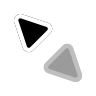
Cursor type: resize_nw
OS/theme: macos
Variant: default